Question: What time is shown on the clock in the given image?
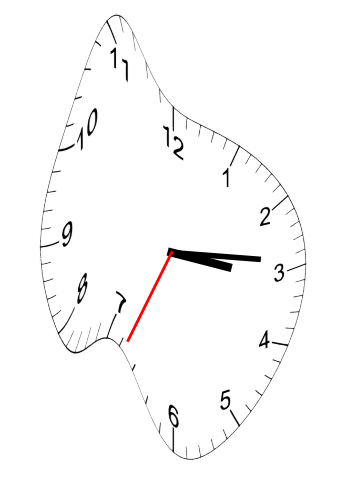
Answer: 03:14:34